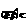
Label: car